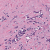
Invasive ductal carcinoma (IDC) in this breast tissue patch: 1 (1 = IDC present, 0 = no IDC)